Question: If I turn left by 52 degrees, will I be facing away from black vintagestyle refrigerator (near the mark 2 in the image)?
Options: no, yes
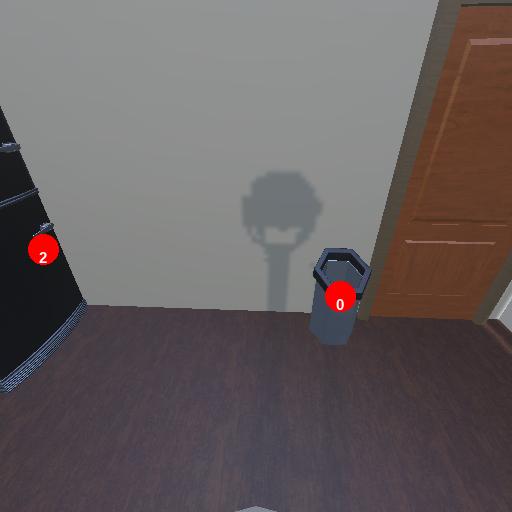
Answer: no